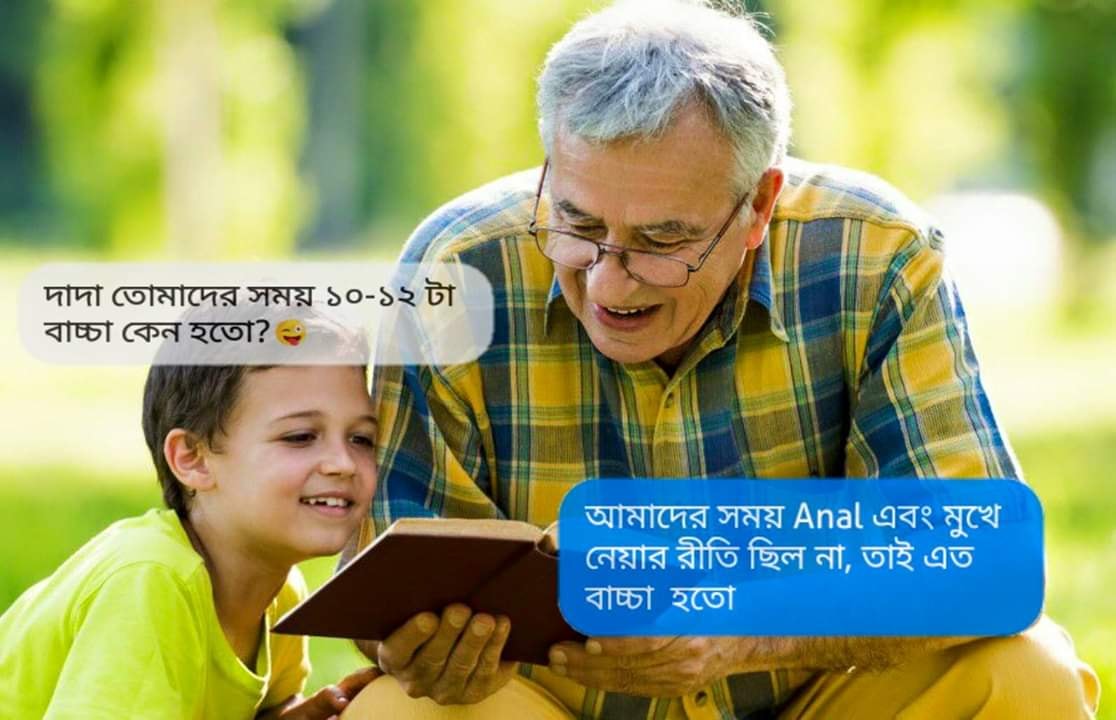
Caption: দাদা তোমাদের সময় ১০-১২ টা বাচ্চা কেন হতো ?    আমাদের সময় Anal  এবং মুখে নেয়ার রীতি ছিল না, তাই এত বাচ্চা হতো
Label: hate